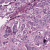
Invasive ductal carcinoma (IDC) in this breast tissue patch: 1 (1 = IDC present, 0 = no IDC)